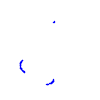
Particle: proton